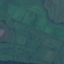
Land use / land cover class: Pasture